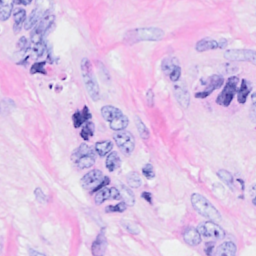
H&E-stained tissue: Breast